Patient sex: M
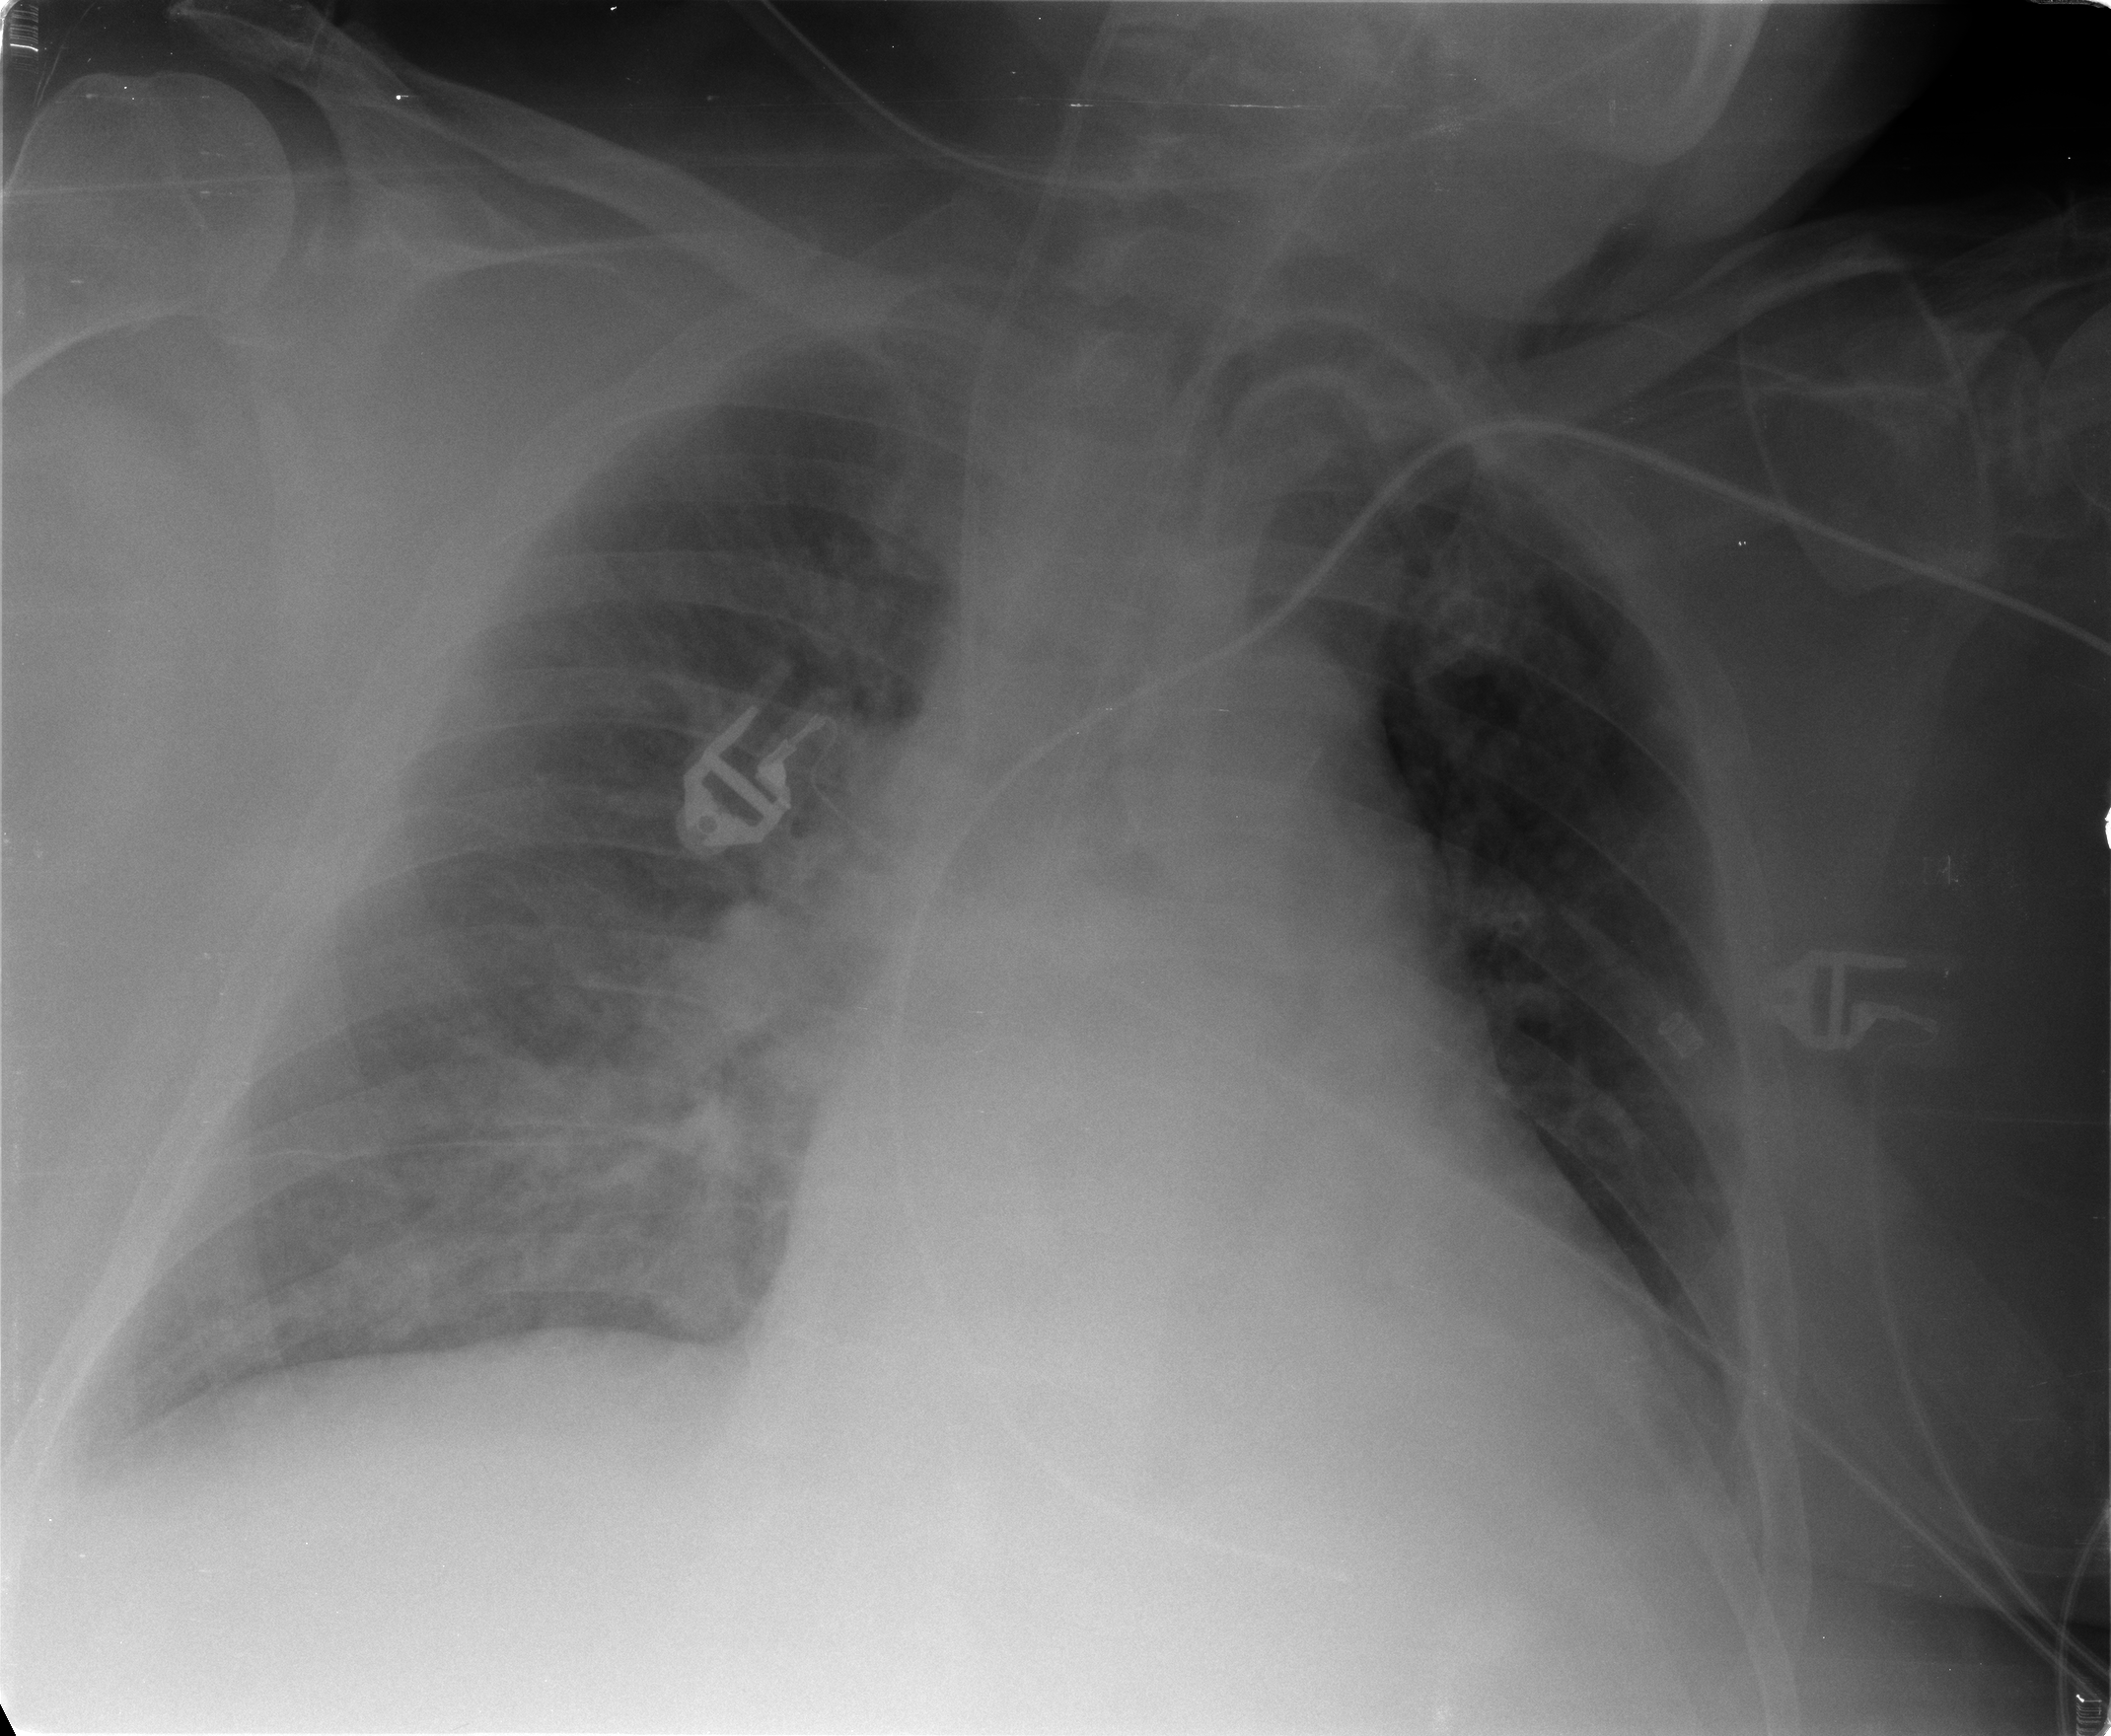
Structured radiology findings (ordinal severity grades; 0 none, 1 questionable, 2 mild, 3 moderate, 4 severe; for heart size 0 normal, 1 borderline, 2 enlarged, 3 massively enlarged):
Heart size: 2
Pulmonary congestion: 3
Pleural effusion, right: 1
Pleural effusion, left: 2
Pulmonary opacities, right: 2
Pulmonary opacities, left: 1
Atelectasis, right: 2
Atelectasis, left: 1